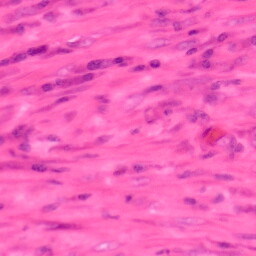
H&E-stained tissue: Colon